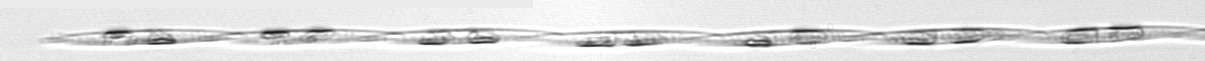
Label: Pseudo-nitzschia